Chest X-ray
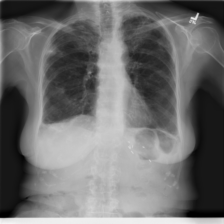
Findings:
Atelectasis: negative
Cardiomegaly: negative
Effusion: negative
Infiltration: negative
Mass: negative
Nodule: negative
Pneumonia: negative
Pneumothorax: negative
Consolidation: negative
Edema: negative
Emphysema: negative
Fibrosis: positive
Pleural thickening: negative
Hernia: negative